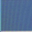
Piece: xx